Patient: sex F, age 54
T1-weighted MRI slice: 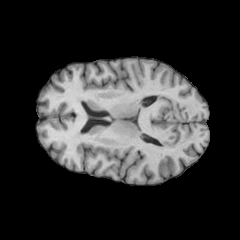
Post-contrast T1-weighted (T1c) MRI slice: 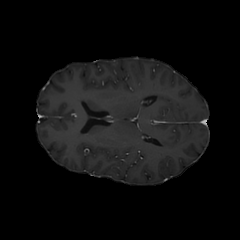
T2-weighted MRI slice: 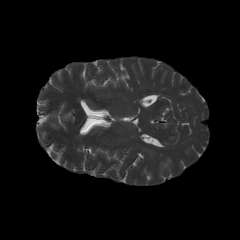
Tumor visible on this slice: no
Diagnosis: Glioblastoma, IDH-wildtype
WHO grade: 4